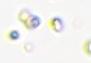
Label: Phaeocystis